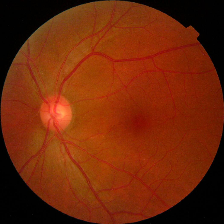
Diabetic retinopathy grade: No DR